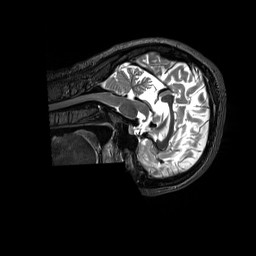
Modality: T2w
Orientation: sagittal
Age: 38
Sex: female
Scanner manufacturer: siemens
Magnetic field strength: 3 T
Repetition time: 3.2 s
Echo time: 0.728 s